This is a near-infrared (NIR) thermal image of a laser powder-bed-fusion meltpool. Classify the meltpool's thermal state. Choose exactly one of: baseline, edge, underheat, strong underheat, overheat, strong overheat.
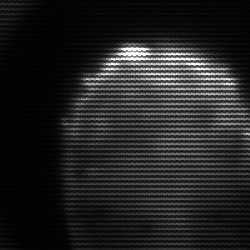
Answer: edge